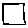
Label: square